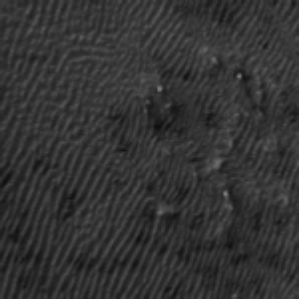
Label: frost